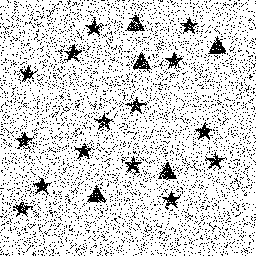
Squares: 0
Triangles: 5
Stars: 15
Total shapes: 20